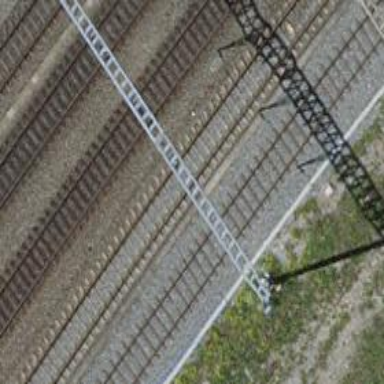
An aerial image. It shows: Siding railway track with electrified contact line.